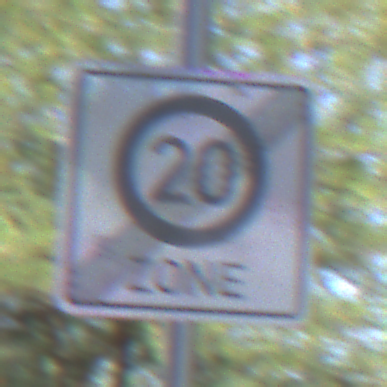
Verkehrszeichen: EndeZone20
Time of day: Midday
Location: Roofed (Underpass)
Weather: Clear
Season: NotSpecified
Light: Natural